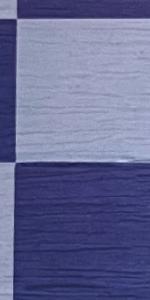
Label: Empty